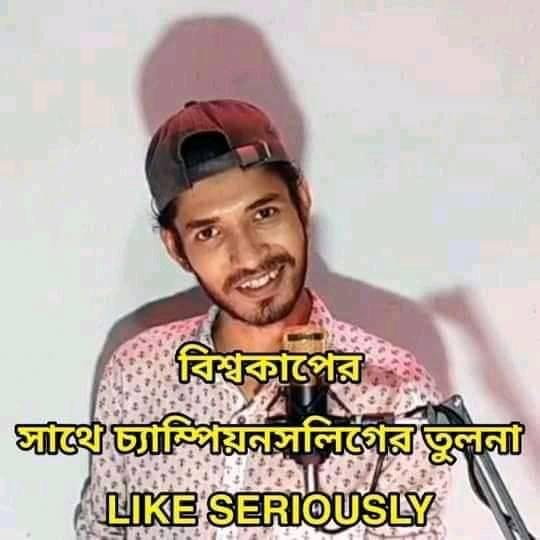
Caption: বিশ্বকাপের সাথে চ্যাম্পিয়ন্সলিগের তুলনা    LIKE SERIOUSLY
Label: non-hate